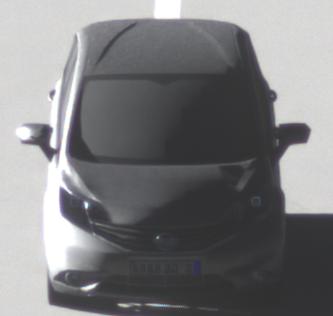
Make: Nissan
Model: Note 1.2
Detailed model: Note (E12) (10/13 - 12/16)
Model produced from: 2013/10
Model produced until: 2015/09
Doors: 5
Color: gray
Road condition: dry road
Daytime: sunrise or sunset
Contrast: medium contrast